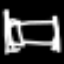
Label: bed